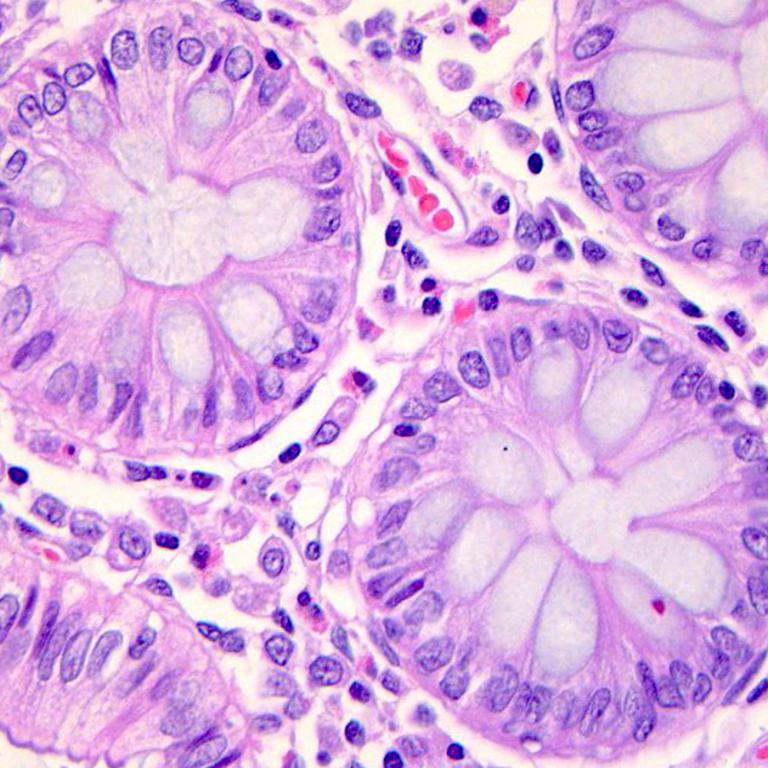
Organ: colon
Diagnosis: benign